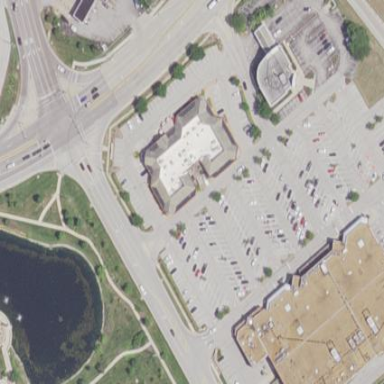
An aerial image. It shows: Retail building.